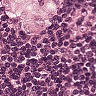
Metastatic tissue present: yes